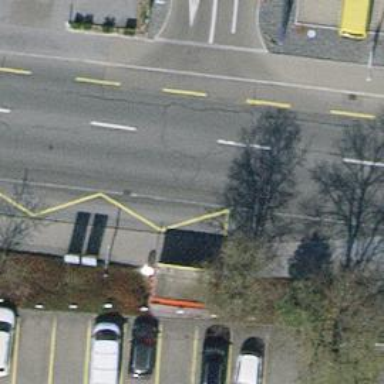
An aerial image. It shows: Bus stop with stop position for public transport.